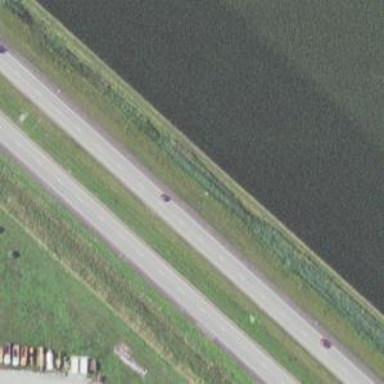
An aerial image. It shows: Asphalt trunk highway.